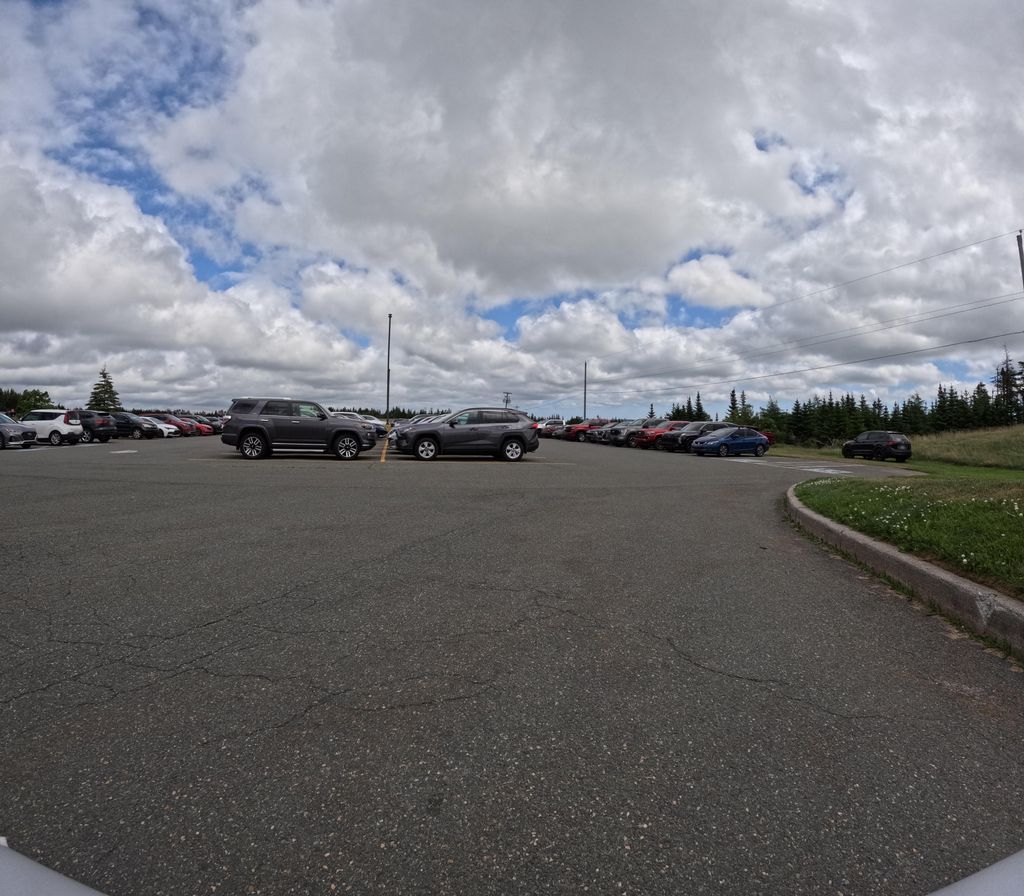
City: st_johns